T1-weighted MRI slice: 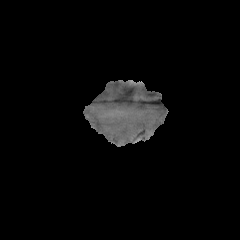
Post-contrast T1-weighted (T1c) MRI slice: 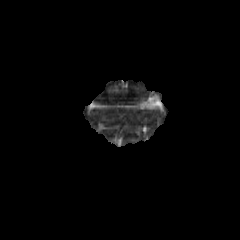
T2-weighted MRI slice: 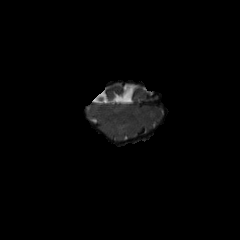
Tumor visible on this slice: yes